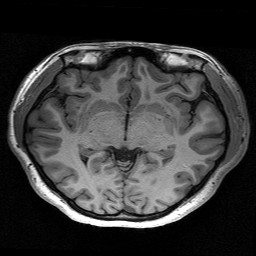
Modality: T1w
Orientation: coronal